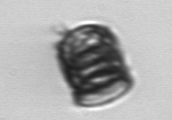
Label: Paralia_sulcata